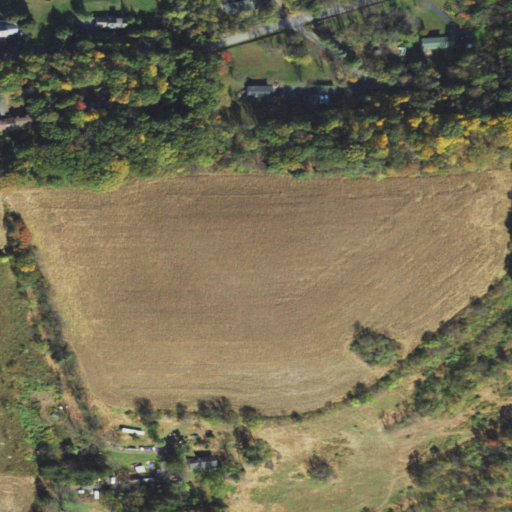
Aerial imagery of mountain in Pennsylvania named Hungary Hill containing cultivated crops, deciduous forest, open development, pasture, low intensity development, and mixed forest